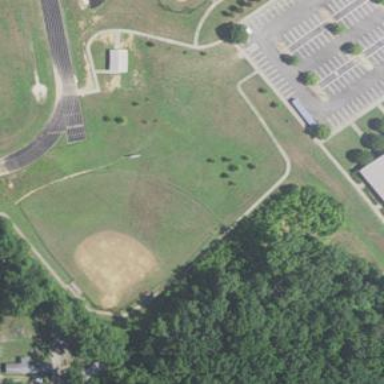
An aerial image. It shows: Baseball pitch for leisure and sports activities.